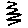
Label: zigzag